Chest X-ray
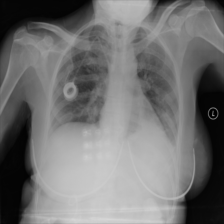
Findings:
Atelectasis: positive
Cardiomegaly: negative
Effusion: negative
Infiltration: positive
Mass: negative
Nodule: negative
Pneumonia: negative
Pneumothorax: negative
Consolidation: negative
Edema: negative
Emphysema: negative
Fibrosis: negative
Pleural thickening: negative
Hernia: negative